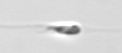
Label: flagellate_morphotype3